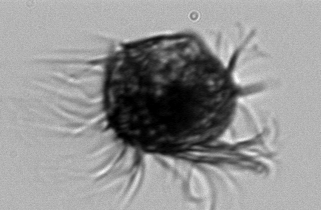
Label: Pelagostrobilidium